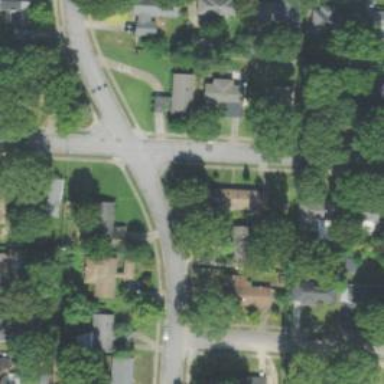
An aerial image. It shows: Road with stop sign.